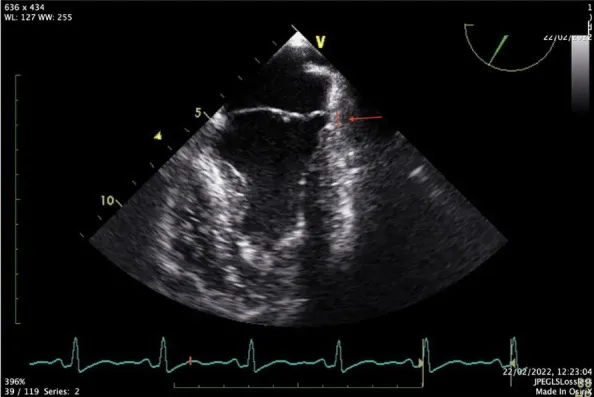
Transesophageal view of MAD (red line and red arrow).
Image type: radiology (ultrasound)